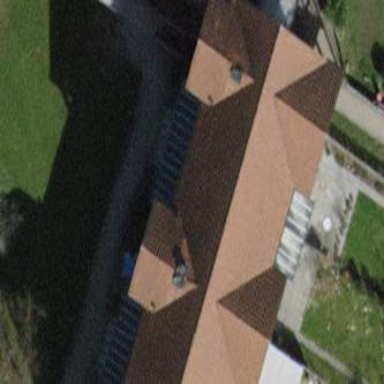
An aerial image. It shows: Terrace-style building with gabled roof.